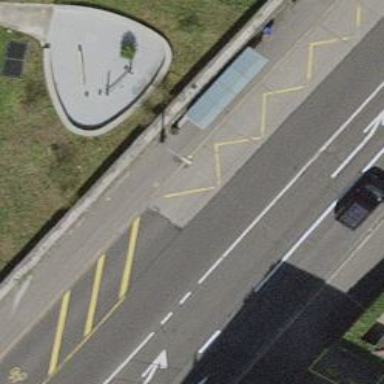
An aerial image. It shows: Trolleybus stop position for public transport.